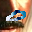
Label: 0